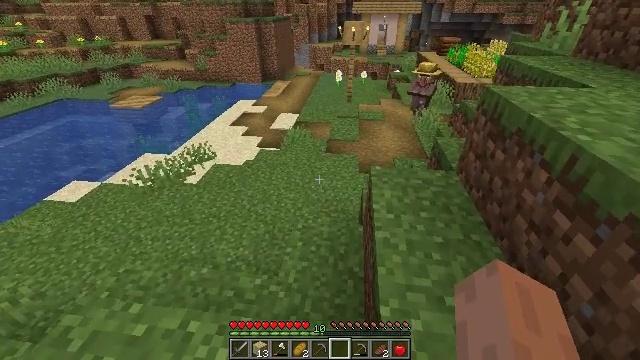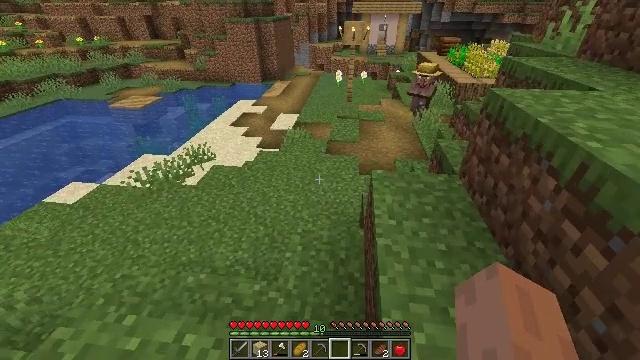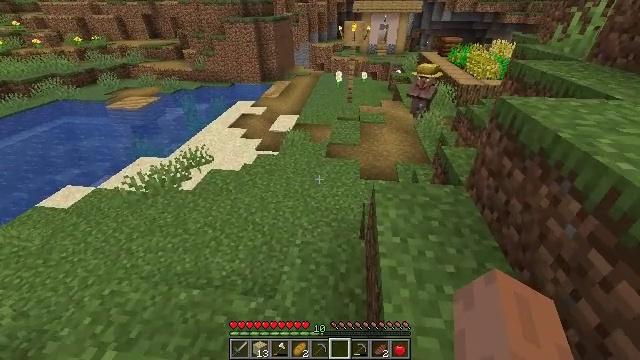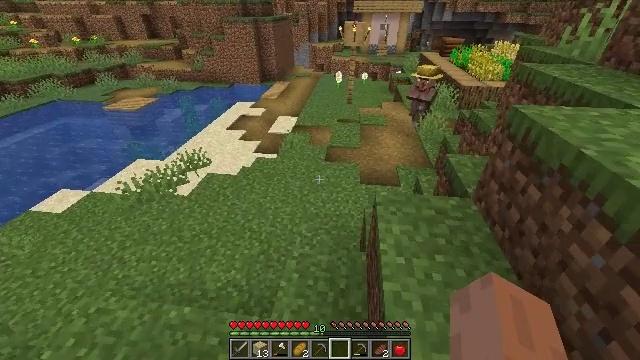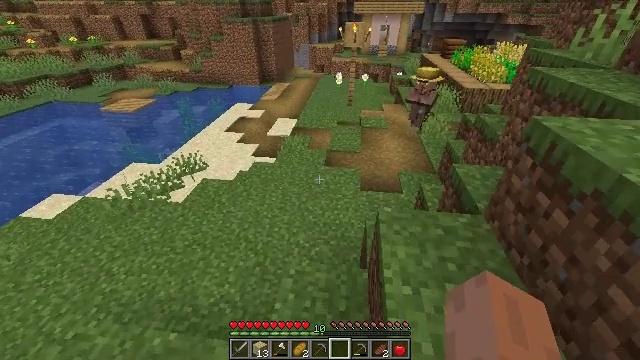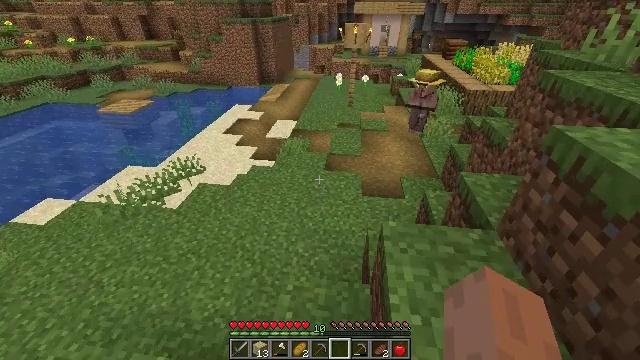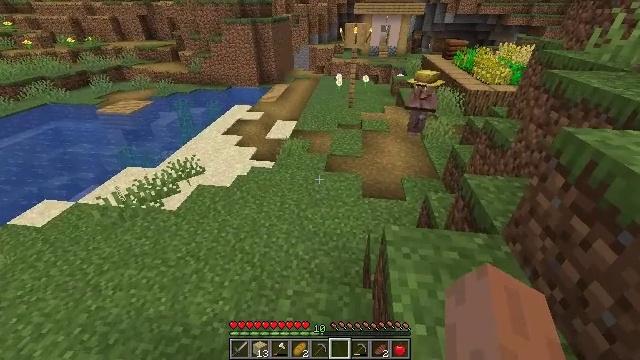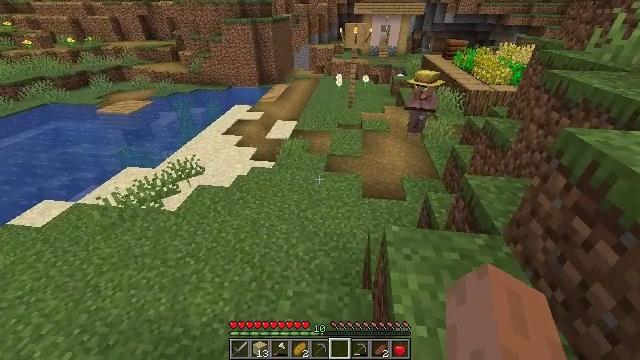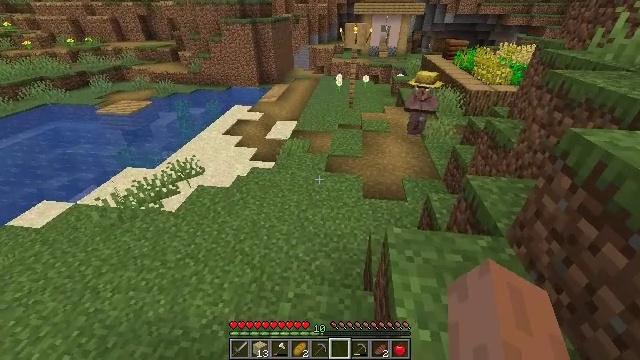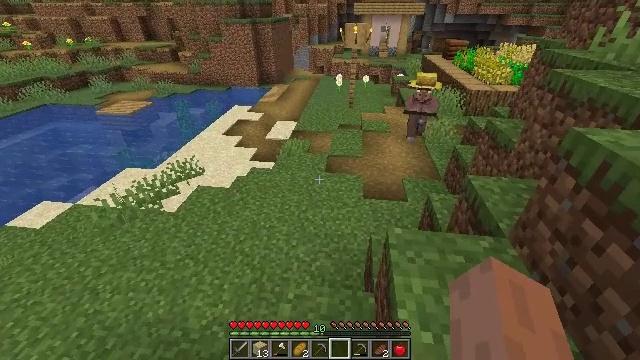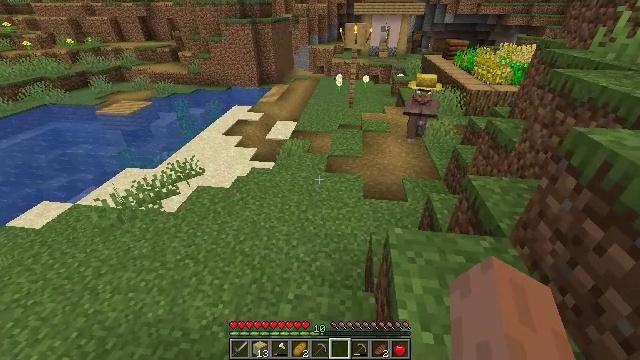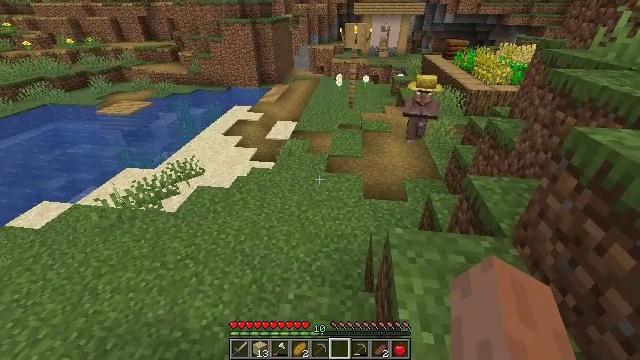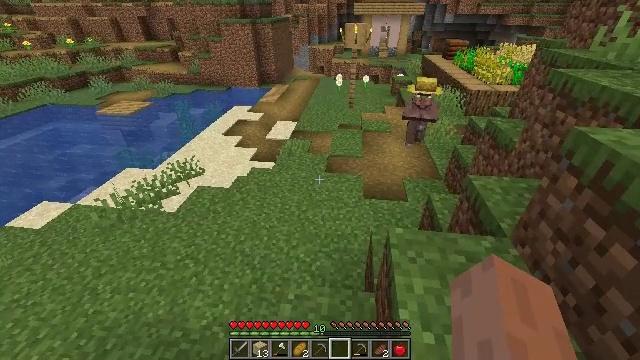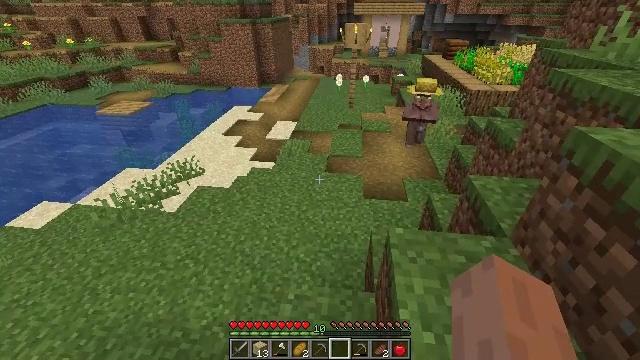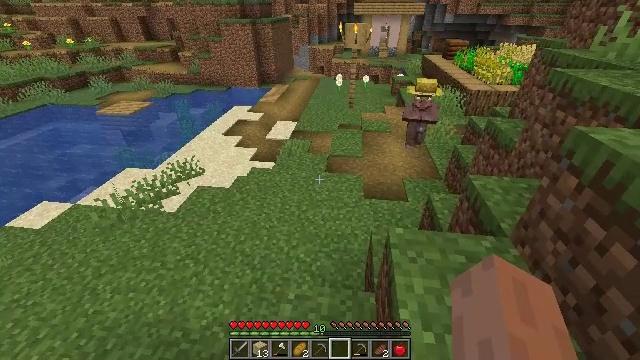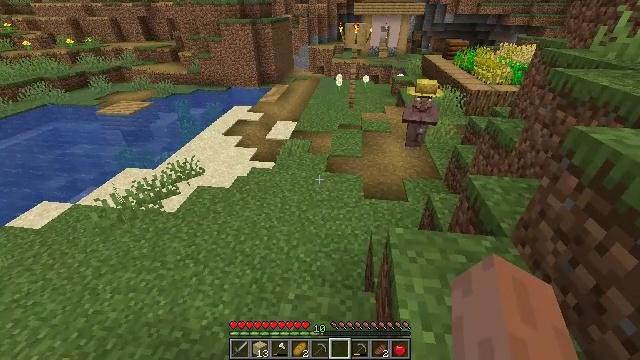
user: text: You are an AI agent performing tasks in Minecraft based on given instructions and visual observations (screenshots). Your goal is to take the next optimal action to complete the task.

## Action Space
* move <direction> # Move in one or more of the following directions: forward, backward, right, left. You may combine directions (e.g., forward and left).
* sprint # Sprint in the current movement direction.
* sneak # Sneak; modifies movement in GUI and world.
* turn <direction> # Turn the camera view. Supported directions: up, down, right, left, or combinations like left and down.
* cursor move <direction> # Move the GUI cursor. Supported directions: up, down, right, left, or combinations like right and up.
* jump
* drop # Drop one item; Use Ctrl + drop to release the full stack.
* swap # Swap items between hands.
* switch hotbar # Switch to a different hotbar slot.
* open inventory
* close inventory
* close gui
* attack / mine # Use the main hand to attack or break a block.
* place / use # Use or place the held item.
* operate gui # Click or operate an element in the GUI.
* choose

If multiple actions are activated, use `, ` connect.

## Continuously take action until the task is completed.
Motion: motion action
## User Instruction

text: Get shears by crafting with iron ingots.
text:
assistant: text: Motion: move forward
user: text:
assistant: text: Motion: move forward
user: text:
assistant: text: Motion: move forward
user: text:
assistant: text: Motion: move forward
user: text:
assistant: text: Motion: no_op
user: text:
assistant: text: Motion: no_op
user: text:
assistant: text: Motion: no_op
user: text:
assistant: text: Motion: no_op
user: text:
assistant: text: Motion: no_op
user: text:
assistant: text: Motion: no_op
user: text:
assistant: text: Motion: no_op
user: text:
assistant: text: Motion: no_op
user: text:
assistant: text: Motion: no_op
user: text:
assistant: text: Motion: no_op
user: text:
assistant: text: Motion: no_op
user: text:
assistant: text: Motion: no_op
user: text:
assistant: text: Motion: no_op
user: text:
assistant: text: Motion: no_op
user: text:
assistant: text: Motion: no_op
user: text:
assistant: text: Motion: no_op
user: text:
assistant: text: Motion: no_op
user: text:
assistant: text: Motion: no_op
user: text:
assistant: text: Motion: no_op
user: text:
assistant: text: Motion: no_op
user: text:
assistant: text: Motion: no_op
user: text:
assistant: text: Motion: no_op
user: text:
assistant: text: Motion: turn left
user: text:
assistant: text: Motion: turn left and up
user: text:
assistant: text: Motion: turn left and down
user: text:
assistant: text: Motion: turn left